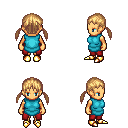
a pixel art fantasy rpg character, female body template, human, tanned skin, teal tunic, red pants, light blonde twin-tailed hairstyle, gold boots, four views (front, back, left, right), 2x2 character sprite sheet, small pixel art, hard edges, no anti-aliasing